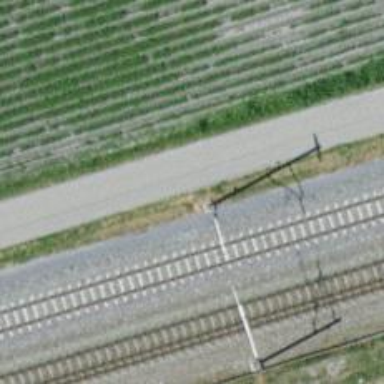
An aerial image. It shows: Power pole.